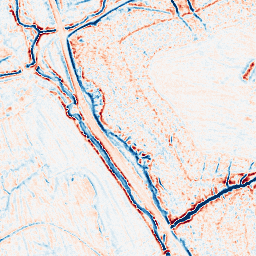
Category: edge_preserving
Decomposition family: bilateral
Decomposition parameters: d: 9
sigma_color: 25
sigma_space: 100
Upsampling method: sinc_hamming
Upsampling parameters: scale: 2
kernel_size: 8
Upsampling scale: 2